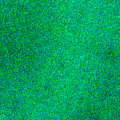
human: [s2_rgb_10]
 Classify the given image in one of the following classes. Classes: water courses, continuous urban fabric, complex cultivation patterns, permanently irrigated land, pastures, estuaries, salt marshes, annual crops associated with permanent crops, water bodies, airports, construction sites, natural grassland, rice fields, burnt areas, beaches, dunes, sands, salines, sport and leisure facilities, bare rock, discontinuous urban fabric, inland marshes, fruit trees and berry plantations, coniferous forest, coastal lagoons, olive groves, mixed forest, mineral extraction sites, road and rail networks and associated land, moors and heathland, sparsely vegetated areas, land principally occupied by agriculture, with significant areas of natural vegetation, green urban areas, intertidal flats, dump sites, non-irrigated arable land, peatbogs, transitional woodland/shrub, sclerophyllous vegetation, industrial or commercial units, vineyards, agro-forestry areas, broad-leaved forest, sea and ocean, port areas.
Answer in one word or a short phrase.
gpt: sea and ocean